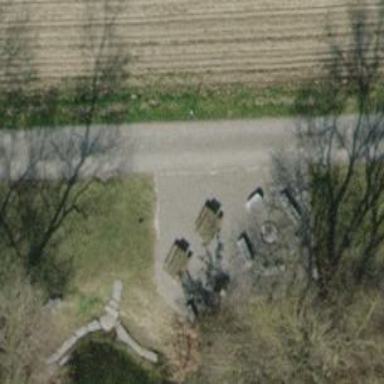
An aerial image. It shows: Bench for seating.